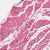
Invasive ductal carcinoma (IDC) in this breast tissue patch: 0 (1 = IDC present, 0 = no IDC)